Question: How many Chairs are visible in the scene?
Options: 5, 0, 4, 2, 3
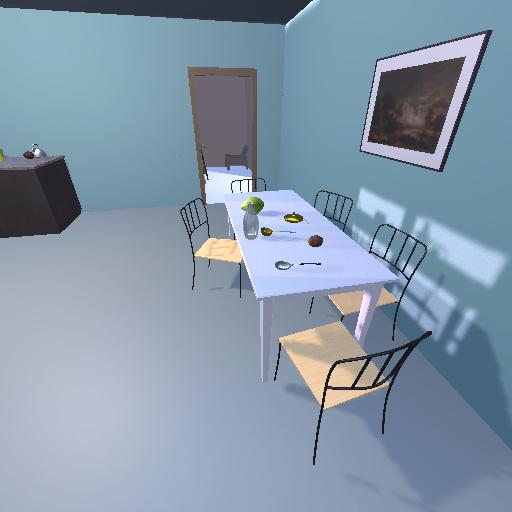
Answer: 5